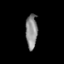
Tissue: skin
Cell type: Others
Senescence score: 0.7766
Nuclear area (px): 400
Mean DAPI intensity: 136.878